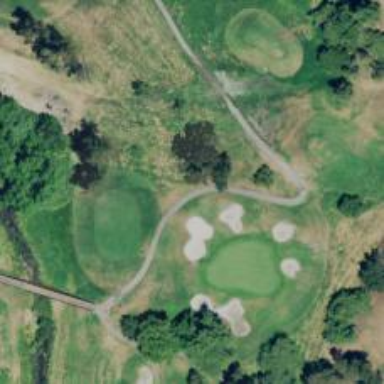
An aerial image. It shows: Service road used as golf cart path.